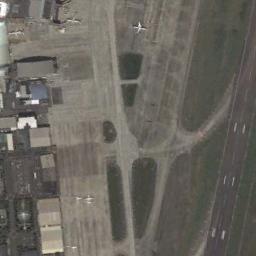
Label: airport